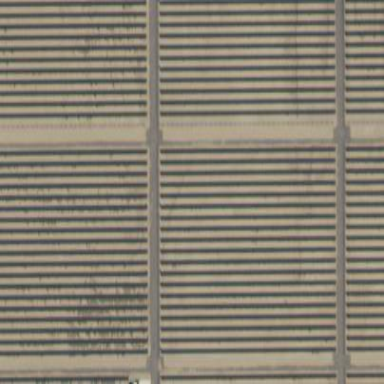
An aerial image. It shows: Solar power generator using photovoltaic panels.